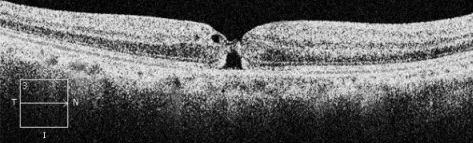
OCT horizontal scan at 4 weeks follow-up, showing initial reattachment of the TMH margins.
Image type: ophthalmic_imaging (oct)